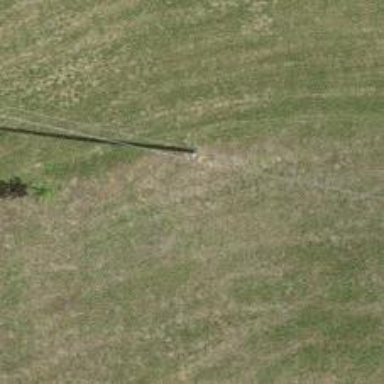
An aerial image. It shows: Utility pole in the area.